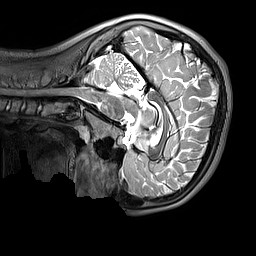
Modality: T2w
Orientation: sagittal
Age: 10
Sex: male
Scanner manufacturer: siemens
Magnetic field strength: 3 T
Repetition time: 3.2 s
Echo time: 0.408 s